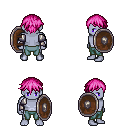
a pixel art fantasy rpg character, male body template, dark elf, purple skin, steel arm armor, teal pants, pink short bangs hairstyle, shield, four views (front, back, left, right), 2x2 character sprite sheet, small pixel art, hard edges, no anti-aliasing